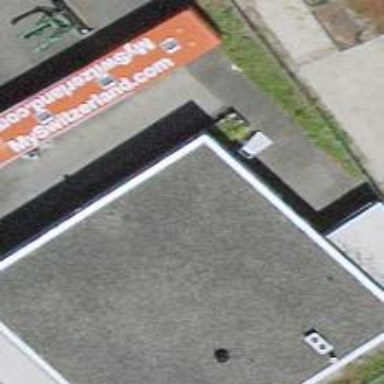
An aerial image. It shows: Building with flat roof.